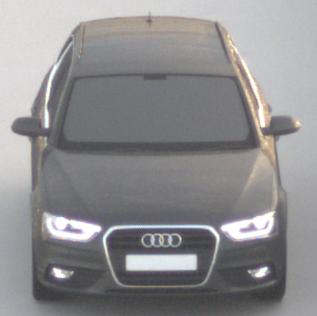
Make: Audi
Model: A4 Avant 1.8 TFSI
Detailed model: A4 (B8) Avant
Model produced from: 2012/02
Model produced until: 2015/04
Doors: 5
Color: gray
Road condition: dry road
Daytime: sunrise or sunset
Contrast: low contrast